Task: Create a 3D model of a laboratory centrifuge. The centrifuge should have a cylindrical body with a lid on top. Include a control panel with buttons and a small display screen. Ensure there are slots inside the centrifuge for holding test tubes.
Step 526:
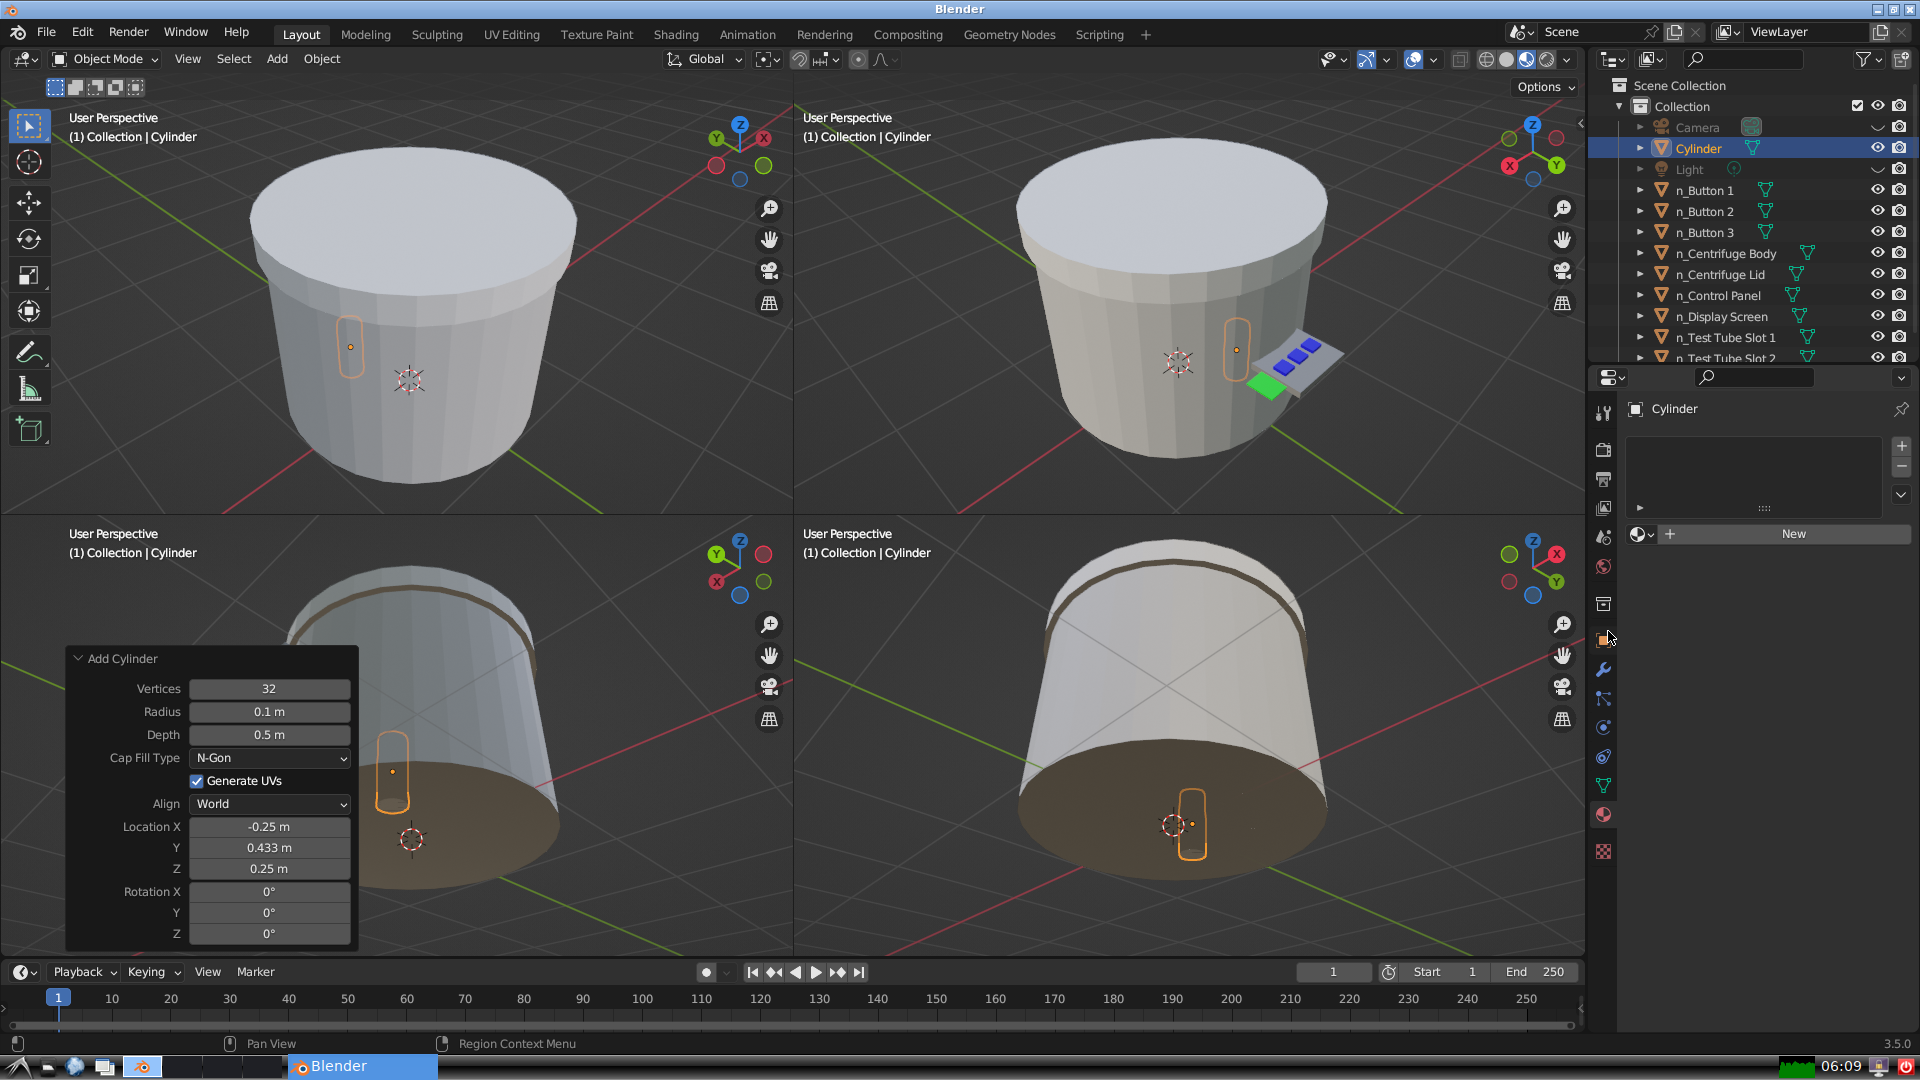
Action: click: no